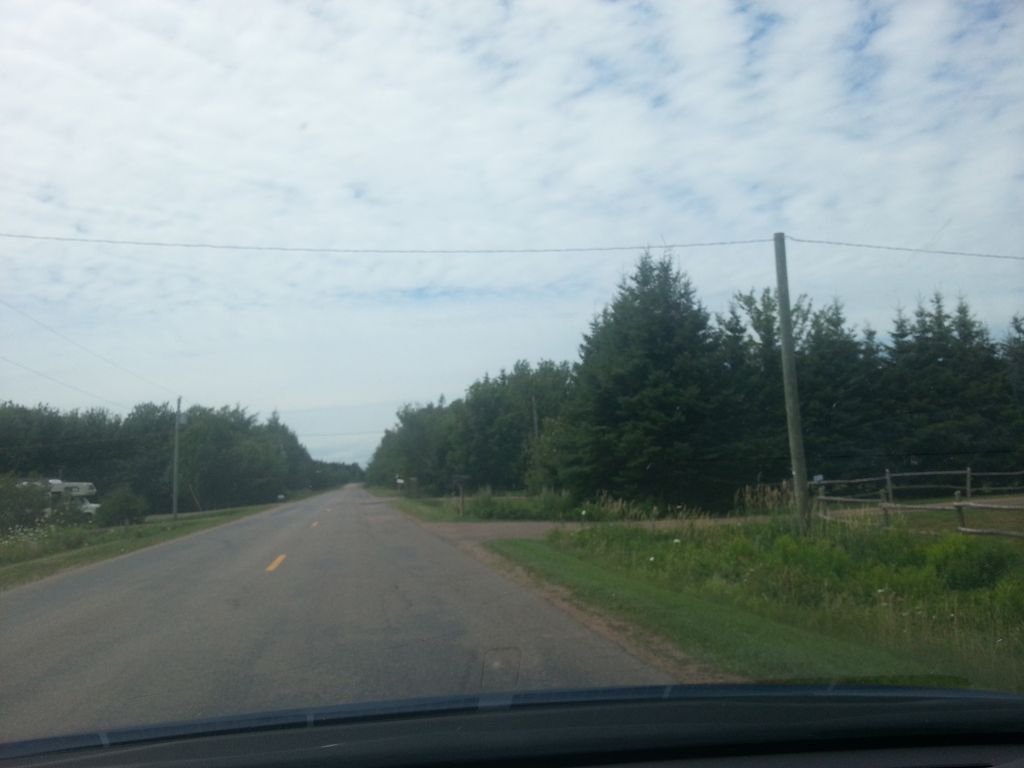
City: charlottetown